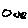
Label: circle